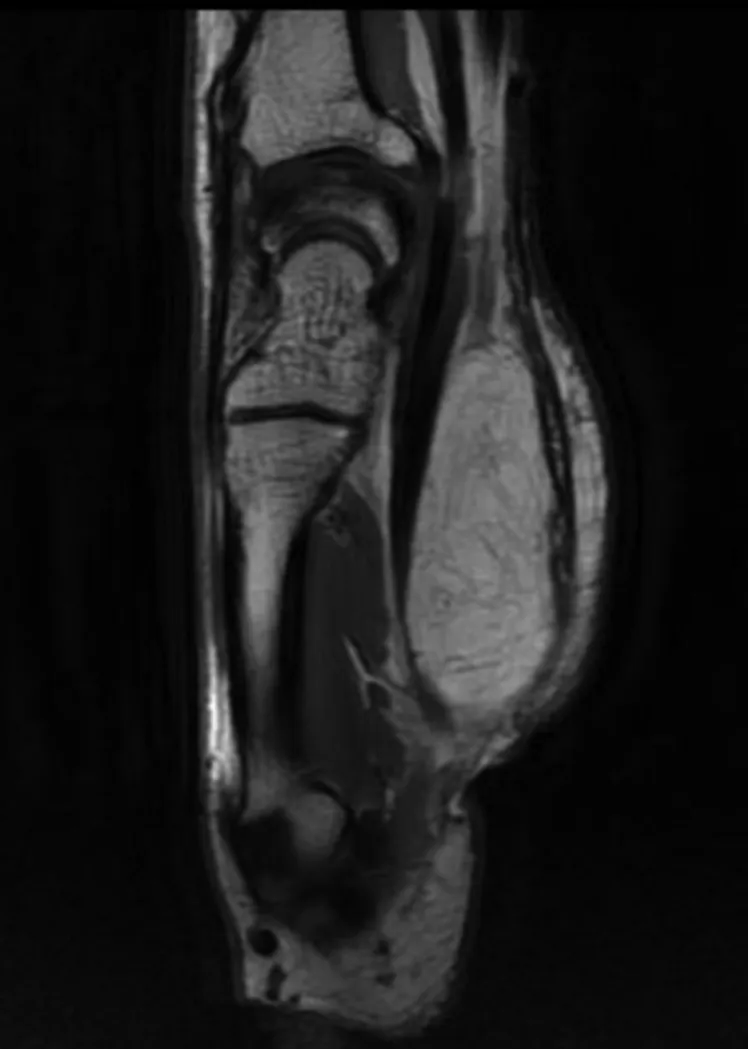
T1-weigthed sagittal MRI image showing a capsulated adipose tumour shaping the flexor tendons, with signs of invasion.
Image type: radiology (mri)